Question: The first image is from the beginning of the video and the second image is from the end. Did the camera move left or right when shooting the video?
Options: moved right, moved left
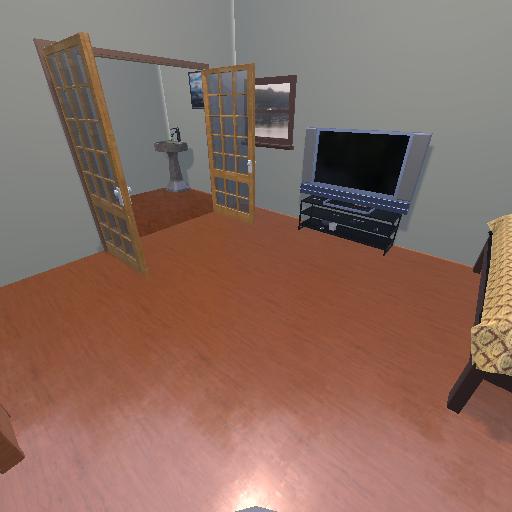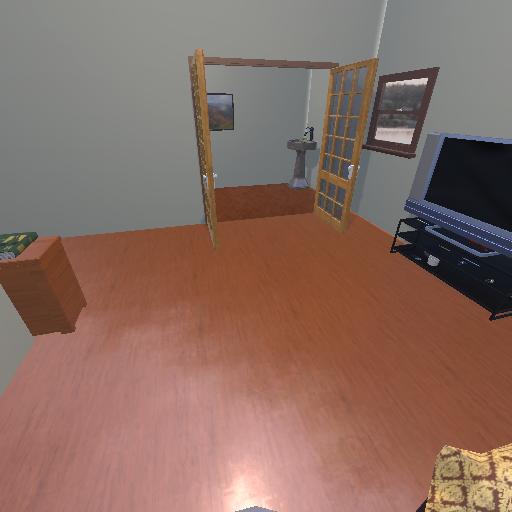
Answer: moved right